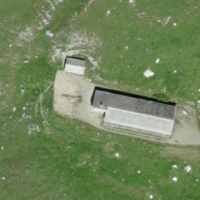
EUNIS habitat code: 26
Species observed at this site:
Dryas octopetala